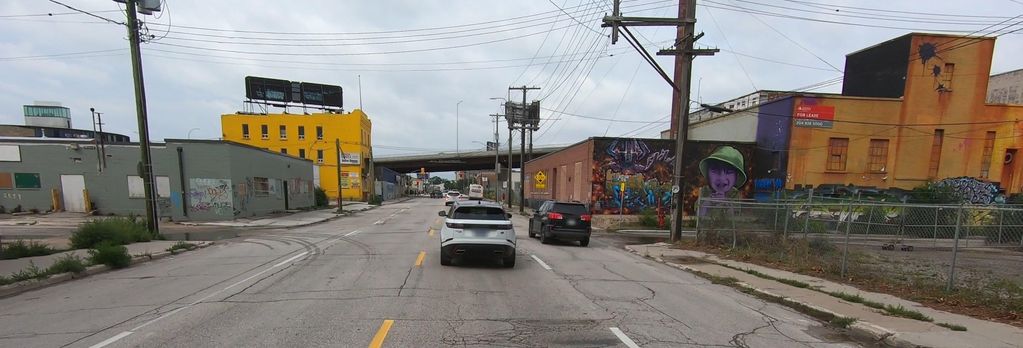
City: winnipeg